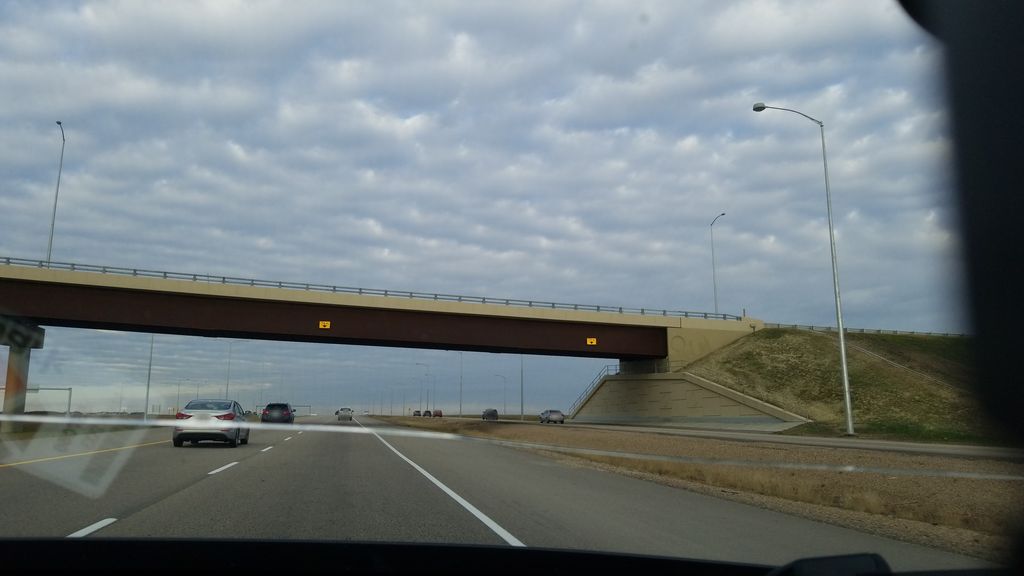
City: edmonton